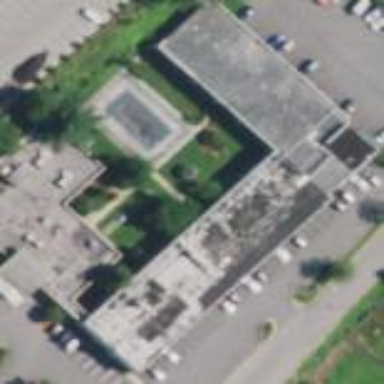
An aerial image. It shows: Hotel building.